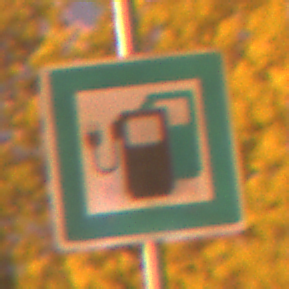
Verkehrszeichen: LadestationFuerElektrofahrzeuge
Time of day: Night
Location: Outdoor (Suburban)
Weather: PartlyCloudy
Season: NotSpecified
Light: Artificial